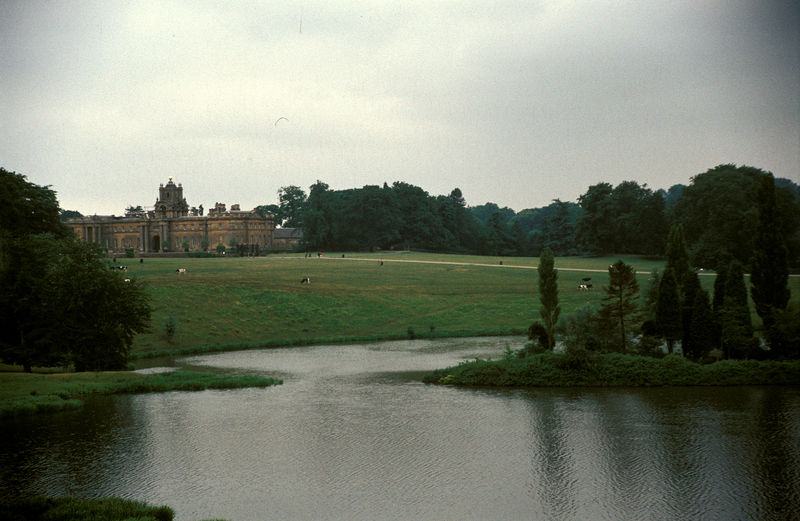
Titel: Blick vom Palast auf den großen See und die Brücke
Künstler: Lancelot "Capability" Brown
Standort: Woodstock, Oxfordshire
Institution: Blenheim Palace
Schlagwörter: baum, blau, gewitter, himmel, laub, wasser, wolken, bäume, fluss, grün, landschaft, menschen, ocker, see, teich, ufer, braun, grau, licht, strasse, säulen, anlage, gebäude, gras, haus, park, parkanlage, rasen, schloss, tiere, weg, wiese, wolke, architektur, bach, kühe, natur, weide, weite, busch, büsche, gewässer, insel, klassizismus, england, wald, turm, weiher, garten, zypressen, farbig, sommer, wellen, fassade, mauer, allee, nebel, kuh, rind, besucher, tor, foto, fotografie, rinder, palast, spaziergang, photo, farbfoto, anwesen, klassizistisch, loire, schlossanlage, buawerk, schlosspark, neugotisch, schlossgarten, fussel, klssisch, blenheim, blenheim palaca, klklassisch, palaca, wsaser, großzügig